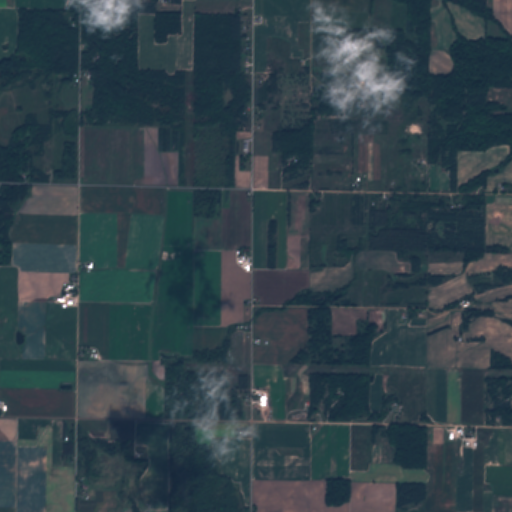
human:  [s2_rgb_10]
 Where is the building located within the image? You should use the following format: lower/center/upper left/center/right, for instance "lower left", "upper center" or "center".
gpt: The building is located in the lower right of the image.
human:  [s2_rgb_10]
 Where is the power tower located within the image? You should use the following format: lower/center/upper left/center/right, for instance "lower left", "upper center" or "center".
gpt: There is no power tower in the image.